Question: When testing the naive classifier in matlab I get different results even though I trained and tested on the same sample data, I was wondering if my code is correct and if someone could help explain why this is?
'''
%% dimensionality reduction
columns = 6
[U,S,V]=svds(fulldata,columns);
%% randomly select dataset
rows = 1000;
columns = 6;
%# pick random rows
indX = randperm( size(fulldata,1) );
indX = indX(1:rows)';
%# pick random columns
%indY = randperm( size(fulldata,2) );
indY = indY(1:columns);
%# filter data
data = U(indX,indY);
%% apply normalization method to every cell
data = zscore(data);
%create a training set the same as datasample
training_data = data;
%match the class labels to the corresponding rows
target_class = classlabels(indX,:)
%classify the same data sample to check if naive bayes works
class = classify(data, training_data, target_class, 'diaglinear')
confusionmat(test_class, class)
'''
Here is an example:

Notice it got mixed up with normal traffic. I haven't gotten to the stage of classifying unseen data yet I just wanted to test if it would classify the same data.
The confusion matrix output:
'''
ans =
537 0 0 0 0 0 0 1 0
0 224 0 0 0 1 0 1 0
0 0 91 79 0 17 24 4 0
0 0 0 8 0 0 2 0 0
0 0 0 0 3 0 0 0 0
0 0 0 0 0 1 0 0 0
0 0 0 0 0 0 2 0 0
0 0 0 0 0 0 0 3 0
0 0 0 0 0 1 0 0 1
'''
Although I have no clue what this actually is and I probably got this wrong in my code but I thought I would just test to see what it outputs.
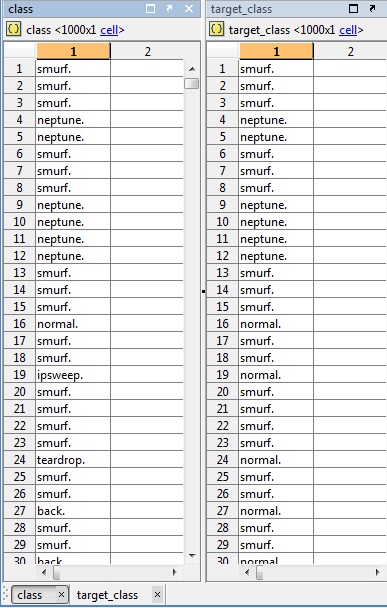
Answer: You are using a classifier on data of reduced dimensionality. A classifier is meant to be slightly imprecise because it needs to generalize. In the dimensionality reduction stage you are loosing information which also leads to reduced classification performance.
Don't expect perfect performance even on the training set, this would be a bad case of .
As for the use of the confusion matrix. 'C(3,4)=79' means nothing more than that for 79 data points the class should be 3 and they got classified as class 4. The complete matrix says that your classifier works well for classes 1 and 2 but has problems with class 3. The rest of the classes have almost no data so it is difficult to judge how good the classifier works for them.